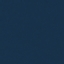
Land use / land cover class: SeaLake